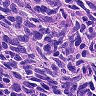
Metastatic tissue present: no